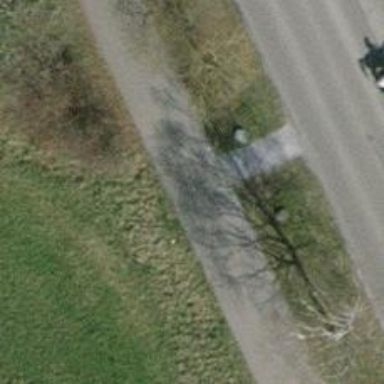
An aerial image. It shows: Compacted path.